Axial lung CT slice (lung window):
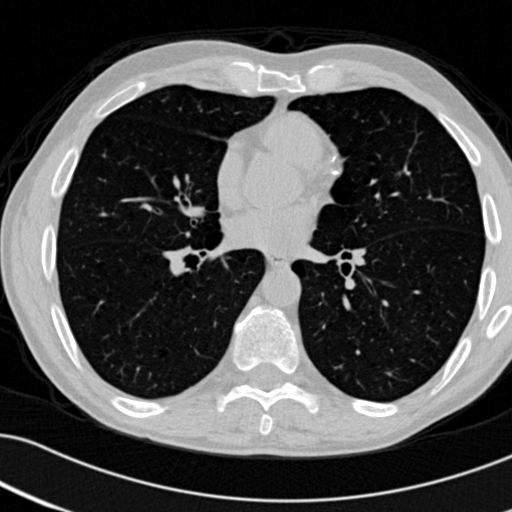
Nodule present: no